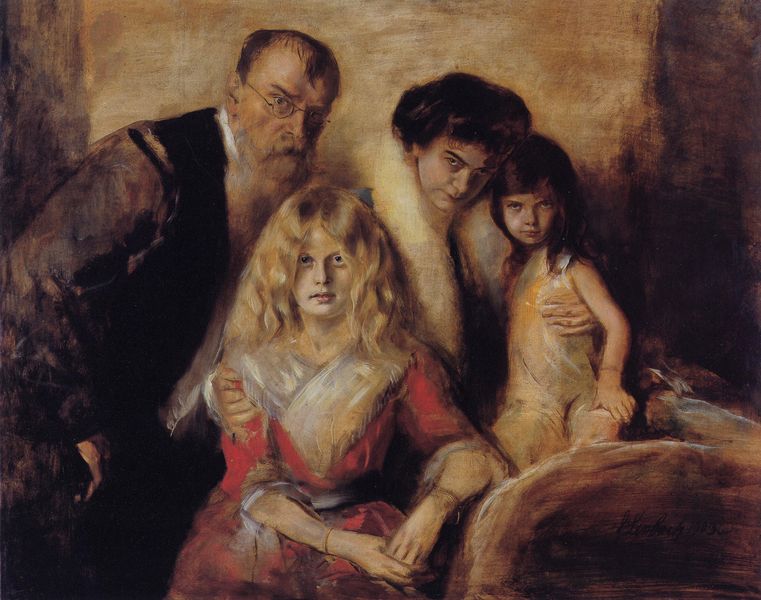
Titel: Franz von Lenbach mit Frau und Töchtern
Künstler: Franz von Lenbach
Standort: München
Institution: Städtische Galerie im Lenbachhaus
Schlagwörter: dunkel, gemälde, hand, kopf, mann, schatten, frauen, gelb, mädchen, ocker, braun, frau, haar, hell, jahrhundertwende, kleid, kleider, licht, schwarz, weiss, blick, rot, schal, malerei, alt, bart, blond, jung, arm, augen, böse, kragen, pelz, vollbart, bildnis, hände, portrait, porträt, öl, auge, haare, mantel, eltern, familie, familienbildnis, familienporträt, kind, mutter, tochter, vater, en face, frontal, lippe, locken, potrait, kinder, farbig, sofa, umarmung, man, querformat, jugendstil, ernst, finster, glatze, maler, bett, morgenmantel, fin de siècle, junge, selbstporträt, klimt, stola, schwestern, foto, münchen, brille, selbstbildnis, leinwand, ehefrau, bildnisse, armband, armreif, pelzkragen, lenbach, familienbild, fotografische vorlage, franz lenbach, franz von lenbach, lenbachhaus, malerfürst, marie, marion, töchter, muter, geduckt, schauer, rotes kleid, mächchen, water, kleid rot, familienpotrait, blondes mädchen, lipe